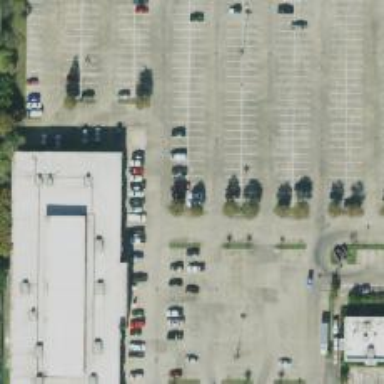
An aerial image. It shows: Parking space is available.